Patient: sex M, age 78
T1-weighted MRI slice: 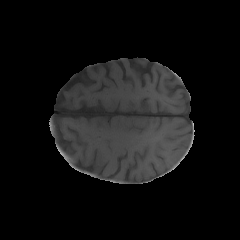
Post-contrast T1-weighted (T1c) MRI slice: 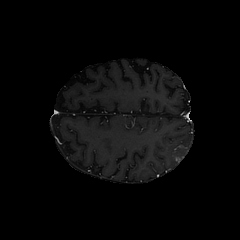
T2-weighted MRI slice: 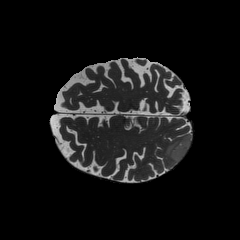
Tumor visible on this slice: yes
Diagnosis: Glioblastoma, IDH-wildtype
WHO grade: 4